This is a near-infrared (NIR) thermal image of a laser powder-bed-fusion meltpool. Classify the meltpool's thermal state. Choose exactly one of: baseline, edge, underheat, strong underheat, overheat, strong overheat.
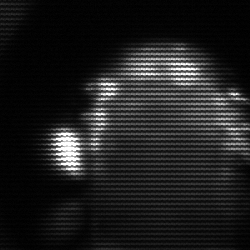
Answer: baseline